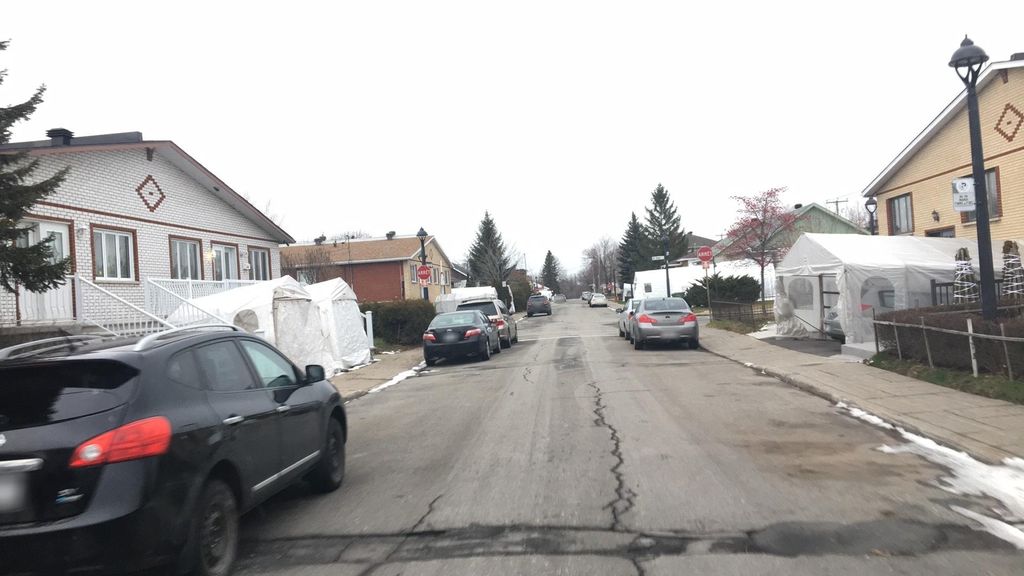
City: montreal